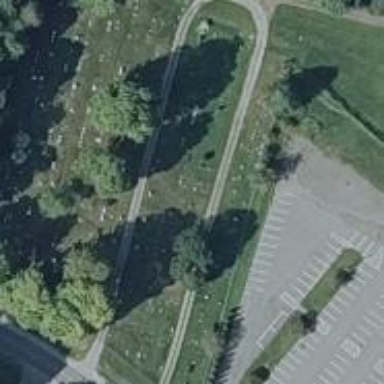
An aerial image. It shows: Cemetery.